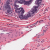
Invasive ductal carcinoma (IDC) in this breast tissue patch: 0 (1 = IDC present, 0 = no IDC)